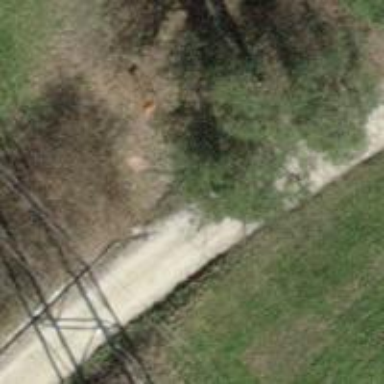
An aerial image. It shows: Pipeline marker.